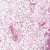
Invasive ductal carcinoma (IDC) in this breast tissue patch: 1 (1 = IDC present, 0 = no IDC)